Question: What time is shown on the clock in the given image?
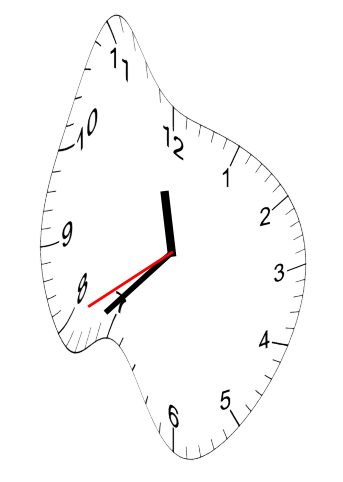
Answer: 11:37:40